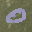
Label: 0